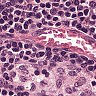
Metastatic tissue present: no